Field crop: maize
Growth stage: 1
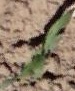
Species: maize